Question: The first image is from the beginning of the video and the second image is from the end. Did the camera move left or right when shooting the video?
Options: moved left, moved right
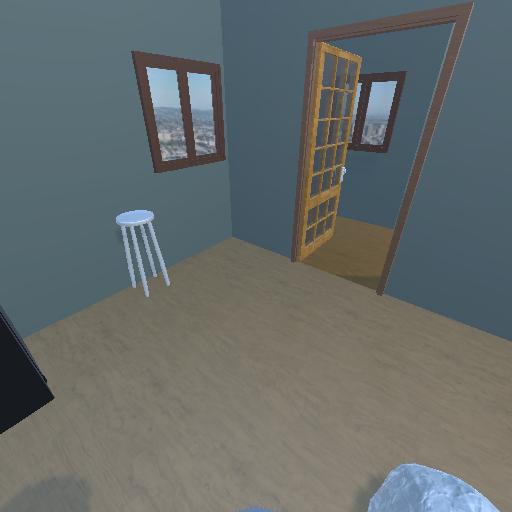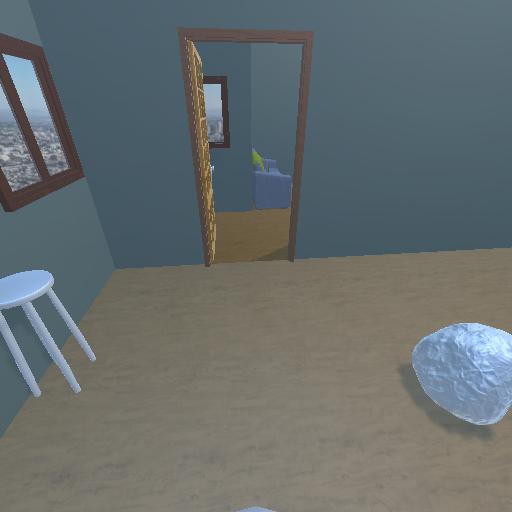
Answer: moved left